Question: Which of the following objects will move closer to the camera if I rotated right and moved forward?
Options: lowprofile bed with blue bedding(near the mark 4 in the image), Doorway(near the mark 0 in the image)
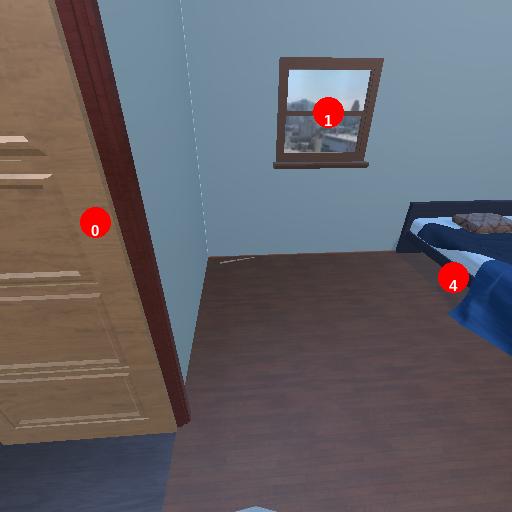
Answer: lowprofile bed with blue bedding(near the mark 4 in the image)